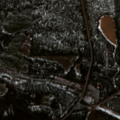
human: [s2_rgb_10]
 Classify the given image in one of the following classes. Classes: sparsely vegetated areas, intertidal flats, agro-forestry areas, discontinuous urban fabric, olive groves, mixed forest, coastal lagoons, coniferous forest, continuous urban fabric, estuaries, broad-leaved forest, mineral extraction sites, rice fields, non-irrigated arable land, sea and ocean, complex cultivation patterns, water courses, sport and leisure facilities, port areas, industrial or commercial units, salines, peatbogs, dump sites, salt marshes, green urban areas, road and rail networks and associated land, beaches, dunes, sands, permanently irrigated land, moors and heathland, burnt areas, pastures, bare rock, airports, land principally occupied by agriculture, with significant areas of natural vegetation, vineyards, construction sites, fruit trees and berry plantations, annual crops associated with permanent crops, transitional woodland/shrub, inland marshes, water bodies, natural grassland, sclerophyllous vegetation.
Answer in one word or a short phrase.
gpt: coniferous forest, mixed forest